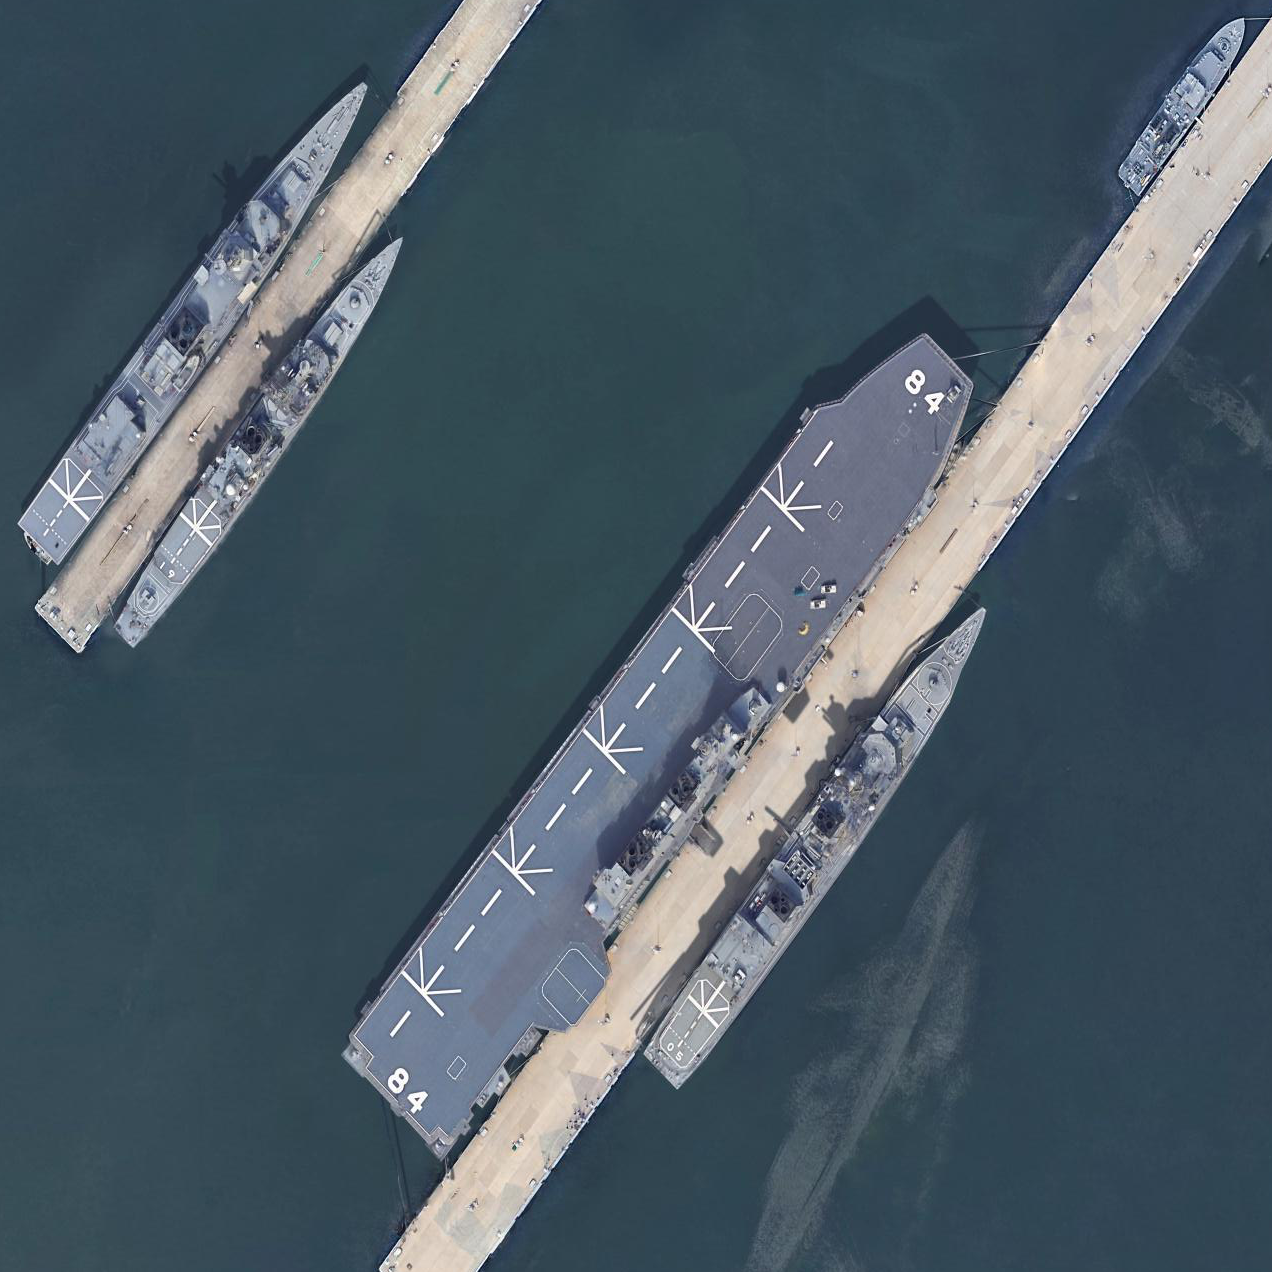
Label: Lzumo-class_helicopter_destroyer